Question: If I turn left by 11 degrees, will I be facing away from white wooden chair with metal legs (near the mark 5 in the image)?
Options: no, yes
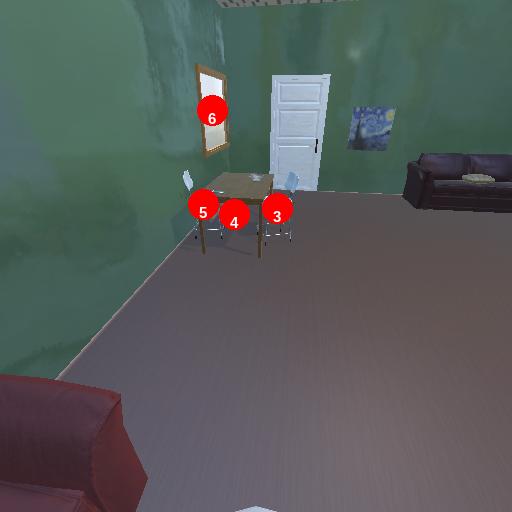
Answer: no